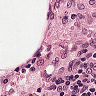
Metastatic tissue present: no